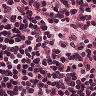
Metastatic tissue present: no